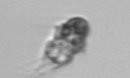
Label: Mesodinium